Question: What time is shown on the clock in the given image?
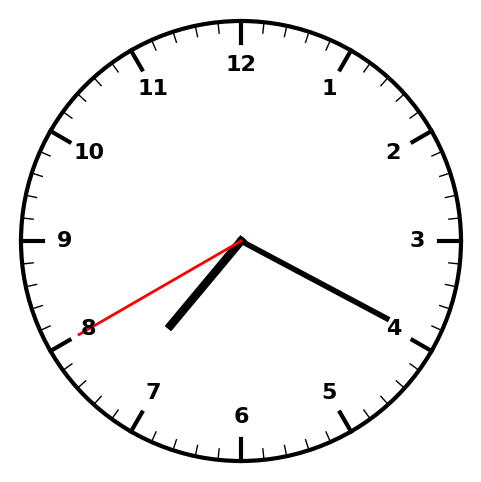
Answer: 07:19:40